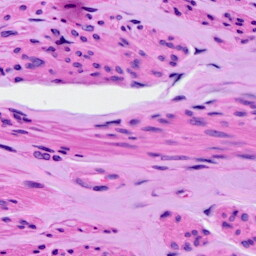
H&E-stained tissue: Ovarian